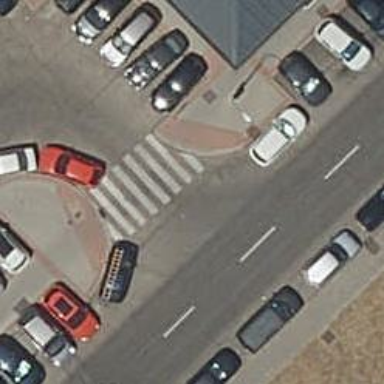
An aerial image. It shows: Footway with asphalt surface and zebra crossing.